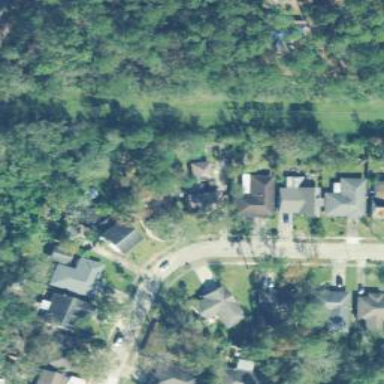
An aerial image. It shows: Residential road.